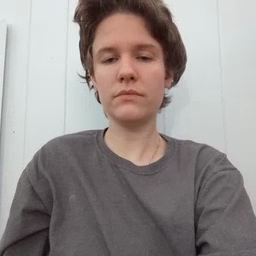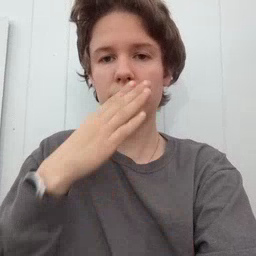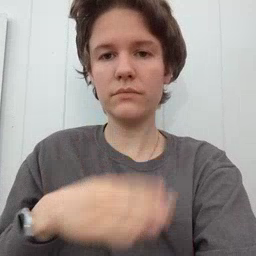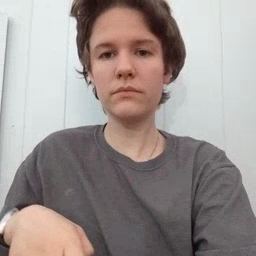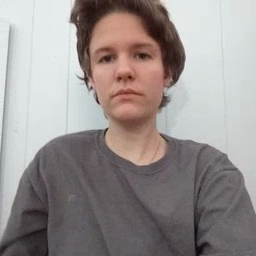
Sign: quiet